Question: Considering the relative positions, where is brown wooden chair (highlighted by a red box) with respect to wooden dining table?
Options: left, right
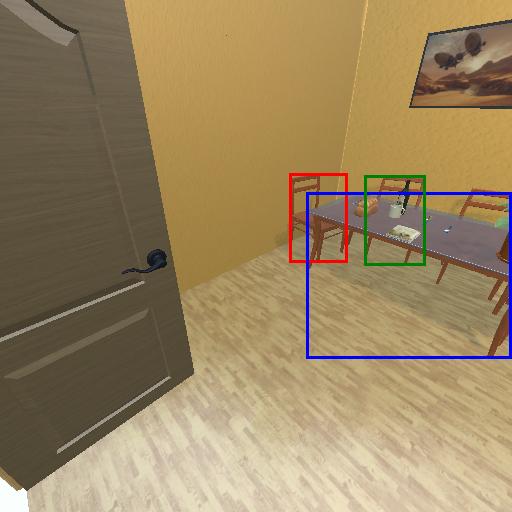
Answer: left